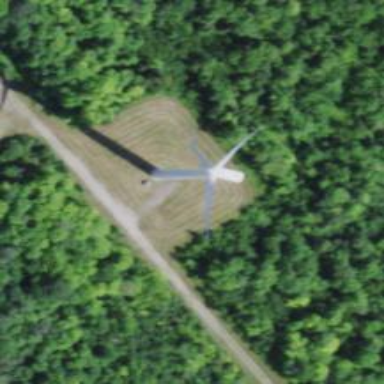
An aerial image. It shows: Wind generator using wind turbines of horizontal axis.